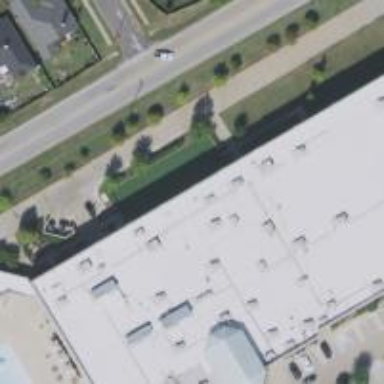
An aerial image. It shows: Commercial building that houses fitness center.